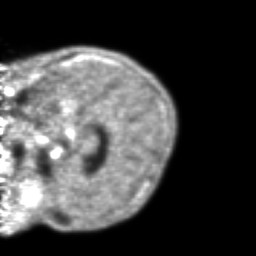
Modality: PET
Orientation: sagittal
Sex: female
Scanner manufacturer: ge